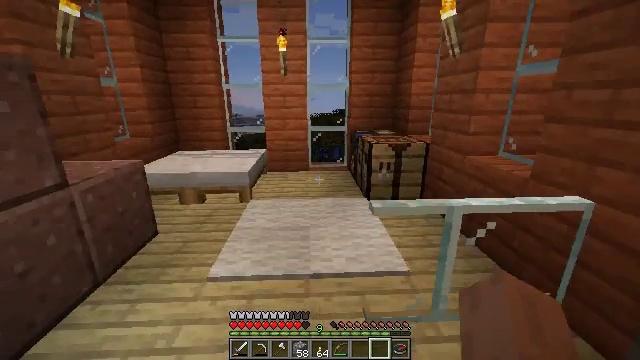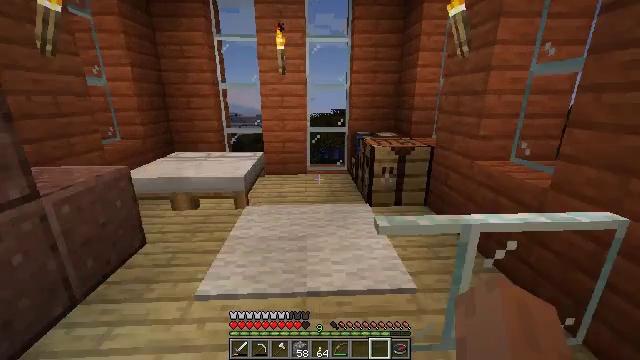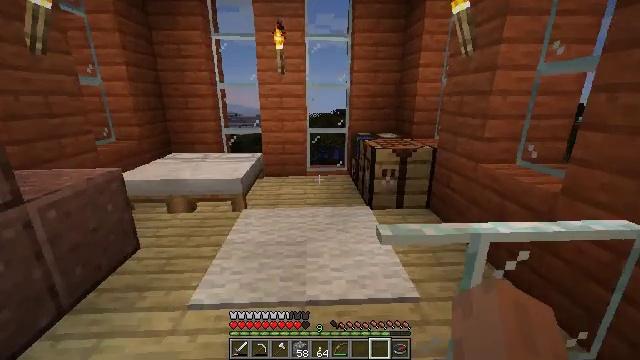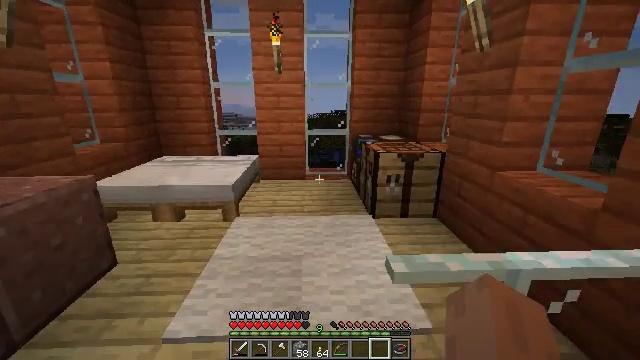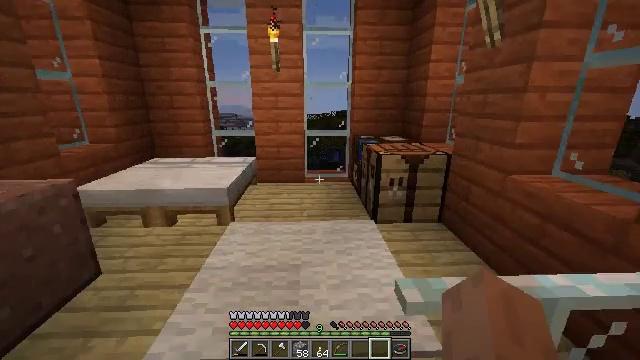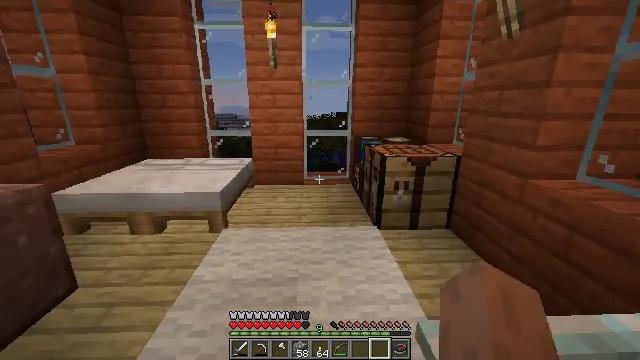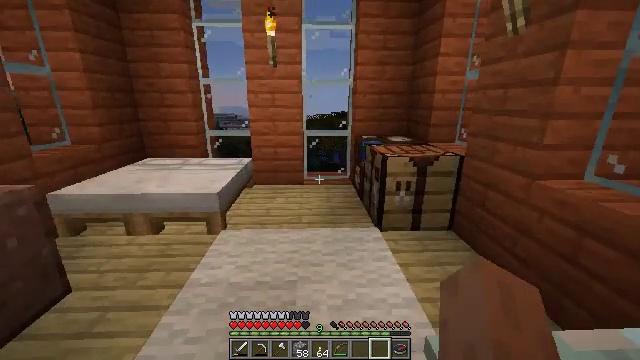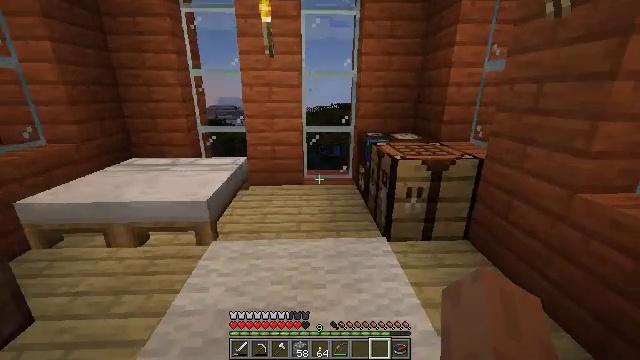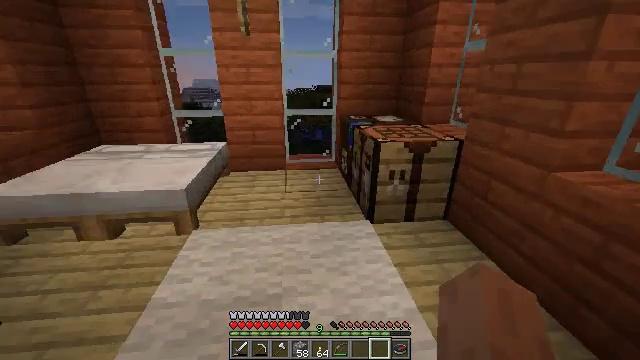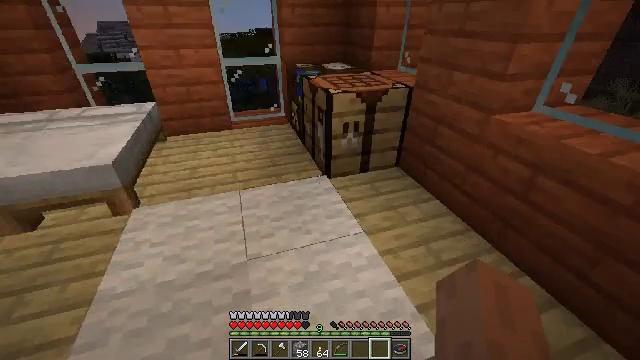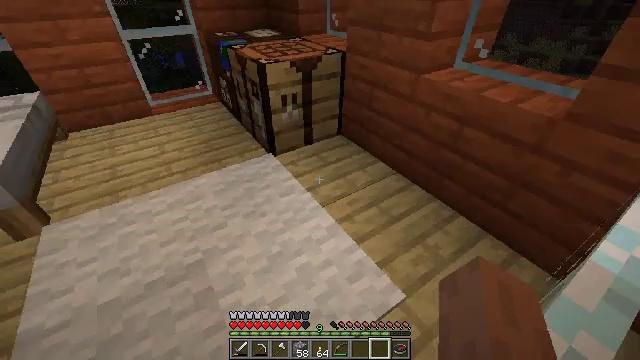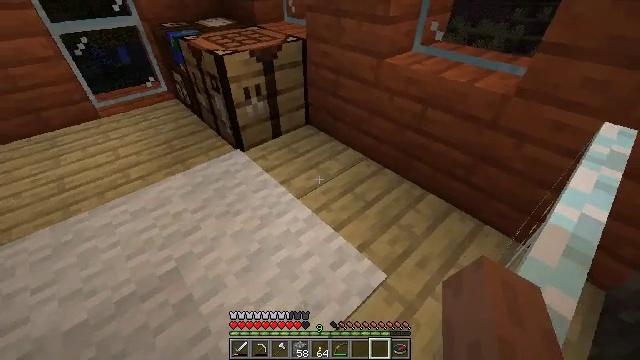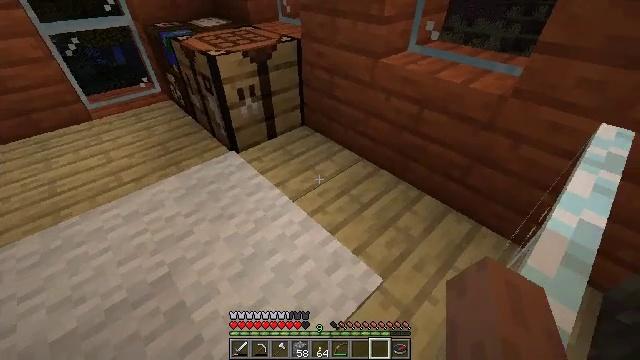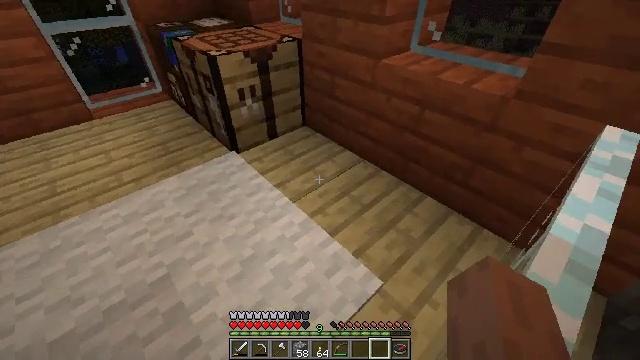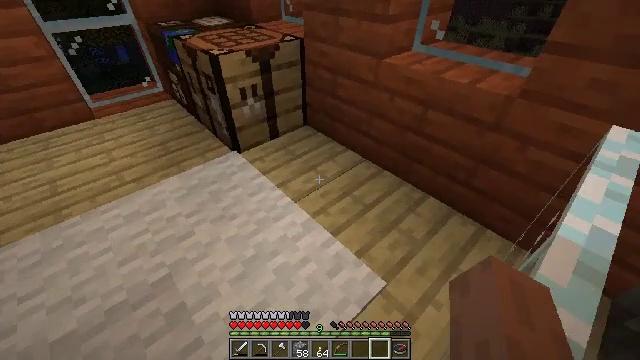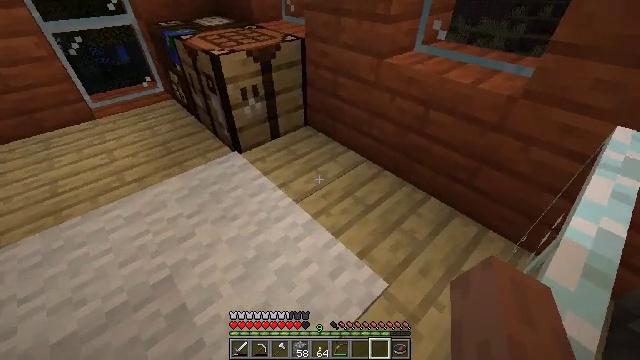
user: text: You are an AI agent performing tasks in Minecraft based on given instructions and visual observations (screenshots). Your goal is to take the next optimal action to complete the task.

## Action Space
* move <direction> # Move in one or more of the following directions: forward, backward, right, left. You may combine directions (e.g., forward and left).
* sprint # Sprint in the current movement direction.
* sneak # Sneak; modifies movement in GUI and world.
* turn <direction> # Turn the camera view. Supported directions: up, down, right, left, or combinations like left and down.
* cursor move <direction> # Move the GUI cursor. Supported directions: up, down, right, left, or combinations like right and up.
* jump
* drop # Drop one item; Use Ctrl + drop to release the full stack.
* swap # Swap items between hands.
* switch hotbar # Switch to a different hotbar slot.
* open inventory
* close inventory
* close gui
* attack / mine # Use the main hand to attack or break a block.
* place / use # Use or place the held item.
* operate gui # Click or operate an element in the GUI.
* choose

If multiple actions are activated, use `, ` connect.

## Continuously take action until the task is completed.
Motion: motion action
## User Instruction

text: Use the materials to craft a stonecutter.
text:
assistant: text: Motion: move forward
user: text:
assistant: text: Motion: move forward
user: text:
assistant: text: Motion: move forward
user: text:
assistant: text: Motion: move forward
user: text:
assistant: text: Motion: move forward
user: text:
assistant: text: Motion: move forward
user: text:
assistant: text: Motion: move forward, turn down
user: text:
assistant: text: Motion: turn right and down
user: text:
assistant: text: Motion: turn right and down
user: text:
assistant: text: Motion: turn right and down
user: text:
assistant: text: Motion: turn right and down
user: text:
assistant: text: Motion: move forward and move right
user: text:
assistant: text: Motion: move forward and move right
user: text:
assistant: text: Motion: move forward and move right
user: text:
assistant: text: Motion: move forward and move right
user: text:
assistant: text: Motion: move forward and move right
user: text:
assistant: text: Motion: move forward and move right
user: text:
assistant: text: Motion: move forward and move right
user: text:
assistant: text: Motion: move right, turn down
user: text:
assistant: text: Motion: move right, turn right and down
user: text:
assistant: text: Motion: move right, turn right and down
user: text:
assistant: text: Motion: move right, turn right and down
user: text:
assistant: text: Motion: move back and move right, turn right
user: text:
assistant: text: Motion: move back and move right, turn right and up
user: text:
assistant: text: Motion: move back and move right, turn right and up
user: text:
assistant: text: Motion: move back and move right, turn right and up
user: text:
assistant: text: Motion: move right, turn right
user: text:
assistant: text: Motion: move right
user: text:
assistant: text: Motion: move forward and move right
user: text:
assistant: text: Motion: move forward and move right